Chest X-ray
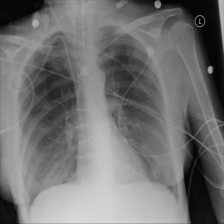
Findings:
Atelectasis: negative
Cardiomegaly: negative
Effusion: negative
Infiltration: positive
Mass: negative
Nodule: negative
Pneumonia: negative
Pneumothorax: negative
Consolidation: negative
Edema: negative
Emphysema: negative
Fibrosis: negative
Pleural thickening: negative
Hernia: negative